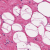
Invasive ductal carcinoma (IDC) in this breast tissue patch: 0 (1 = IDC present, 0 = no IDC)